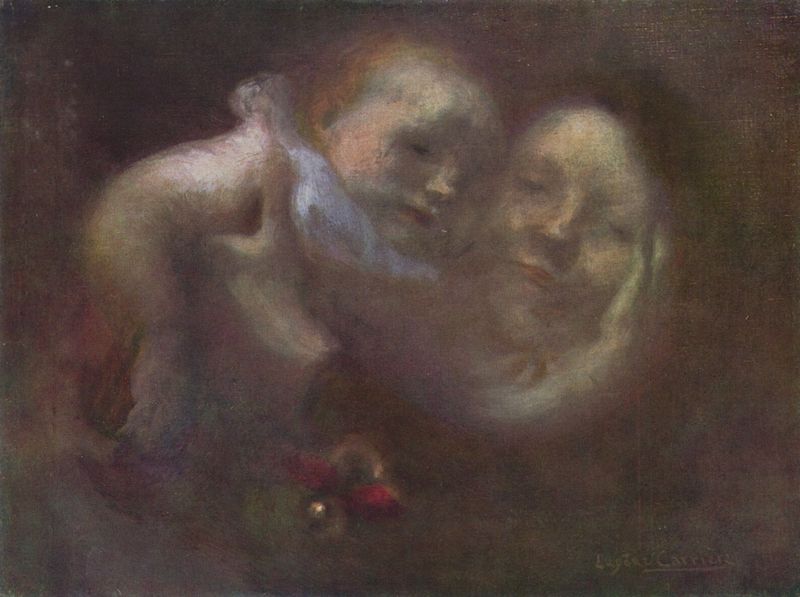
Titel: Mutterschaft
Künstler: Eugène Carrière
Standort: Budapest
Institution: Szépmüvészeti Múzeum
Schlagwörter: blau, dunkel, gemälde, hand, haut, körper, mann, nackt, schatten, schlaf, weiß, frauen, impressionismus, mädchen, see, blume, blumen, braun, frau, grau, hell, hintergrund, kleid, köpfe, licht, mund, nase, schwarz, stirn, zeichnung, blick, rot, schleier, tuch, malerei, schleife, symbolismus, blond, gesichter, arm, arme, augen, blass, gesicht, halten, kragen, tragen, trauer, hals, hände, portrait, porträt, signatur, öl, auge, gold, haare, kind, mutter, paar, personen, lippen, perle, schulter, traurig, kinder, lächeln, liebe, umarmung, zärtlichkeit, düster, zwei, studie, abstrakt, farbe, nebel, baby, ölgemälde, halstuch, junge, tor, geschwister, unscharf, harmonie, umarmen, klingel, blut, krank, traum, halt, selbstbildnis, leinwand, übergänge, mutter und kind, künstlerin, krause, kleinkind, streicheln, verschwommen, glocke, verwischt, glöckchen, nähe, hilfe, brauntöne, heben, fleckig, sfumato, lätzchen, undeutlich, huntergrund, farbverlauf, spielzeug, säugling, latz, europa, geist, zärtlich, innigkeit, pastel, geborgenheit, rassel, schnuller, umschlungen, hochheben, farbübergänge, mutter mit kind, carriere, geschmiert, auf dem arm, öl auf leinwand, carria, inniglich, einigkeit, glöchchen, sirnatur, umraum, carrrier, gehalten, carrier, geschloßen, säudling